Question: I am trying to make a tile based game where tiles are filled with random colors and if the user clicks on a tile it disappears. This I have already accomplished.

Now, what I want to do is the tile disappears only if 2 or more adjacent tiles have the same color. I have used the flood fill algorithm to destroy tiles. How do I modify this code so that it works only if some count value is greater than 2.
This is the code that destroys a tile :
'''
private void Destroy(int x,int y,int old_Value,int new_Value)
{
if (GameArr[x,y].BlockValue == old_Value)
{
//if some count > 2 then only
GameArr[x, y].BlockValue = 0;
Destroy(x + 1, y, old_Value, new_Value);
Destroy(x - 1, y, old_Value, new_Value);
Destroy(x, y + 1, old_Value, new_Value);
Destroy(x, y - 1, old_Value, new_Value);
}
}
'''
How do I get this count value?
- -
How do I go about doing this. Any help would be appreciated.
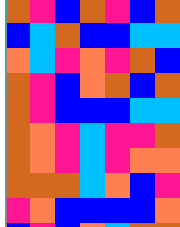
Answer: Well I found my answer.
The count value was to be checked before I call my Destroy method
'''
if (GameArr[i - 1, j].BlockValue == old_Value) count++;
if (GameArr[i, j - 1].BlockValue == old_Value) count++;
if (GameArr[i + 1, j].BlockValue == old_Value) count++;
if (GameArr[i, j + 1].BlockValue == old_Value) count++;
if(count>2)
Destroy(i, j,GameArr[i,j].BlockValue,0);
'''